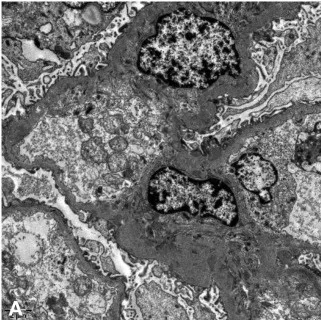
Electron micrographs. Mild, irregular thickening of the GBM and electron-dense deposits in the subepithelial side of the GBM (A,B).
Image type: pathology (h&e)